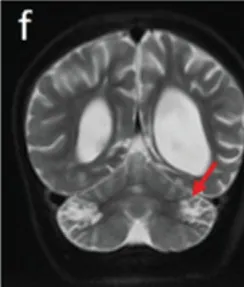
Brain magnetic resonance imaging (MRI). 9 months of age : note the symmetrical
high-intensity signal in the cerebellar hemispheres.
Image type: radiology (mri)